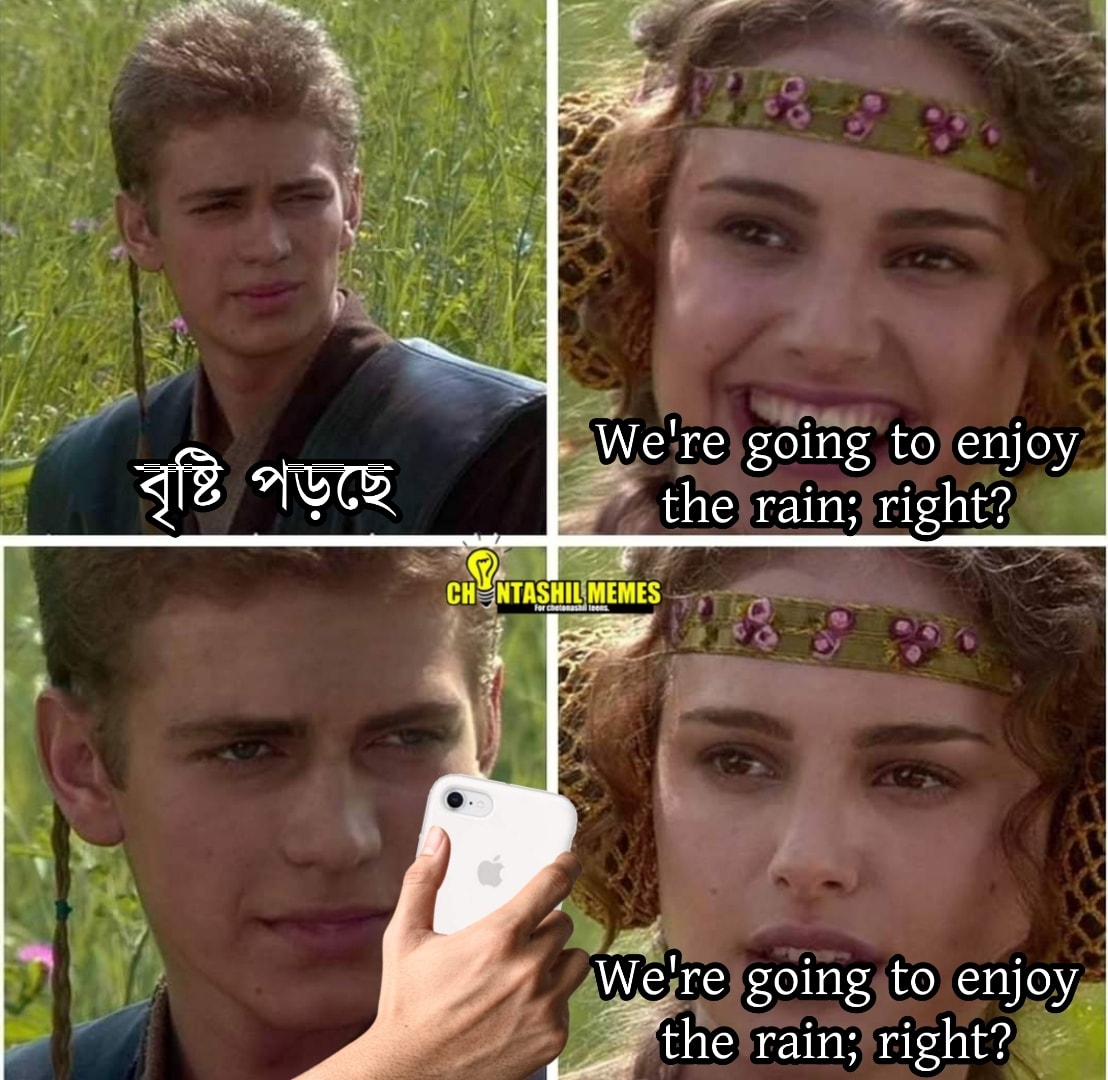
Caption: বৃষ্টি পড়ছে     We're going to enjoy the rain; right?    We're going to enjoy the rain; right?
Label: non-hate